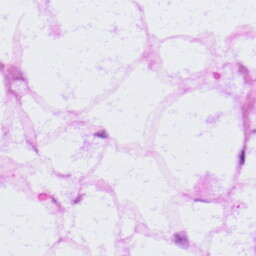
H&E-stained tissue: LymphNode